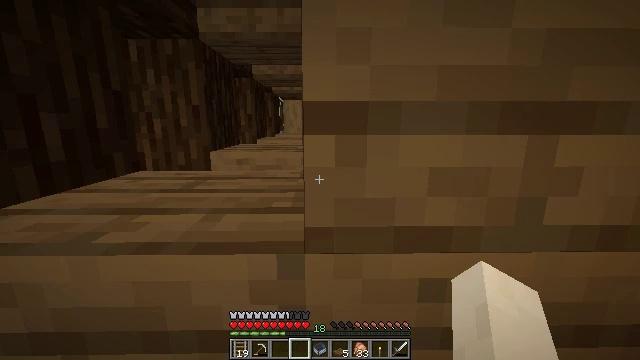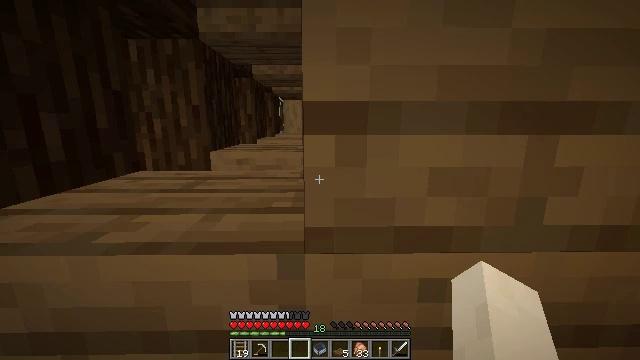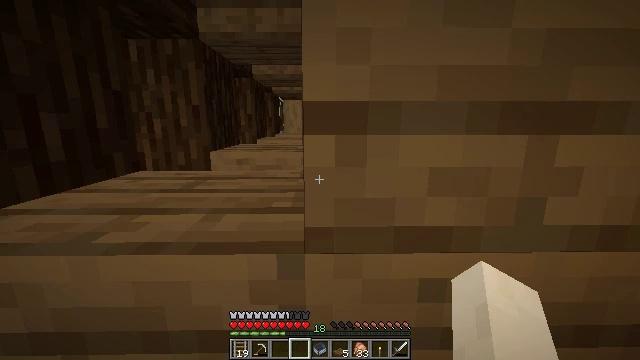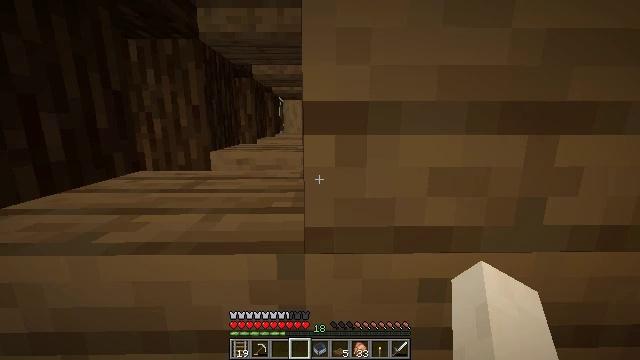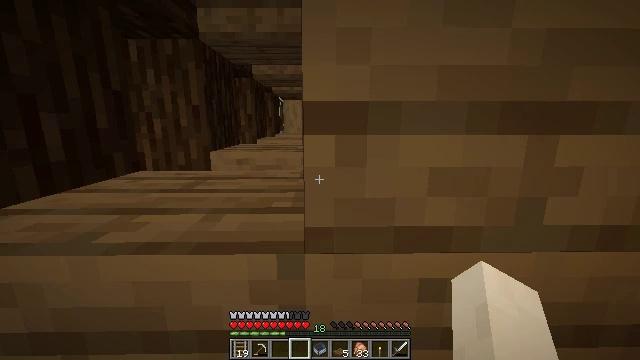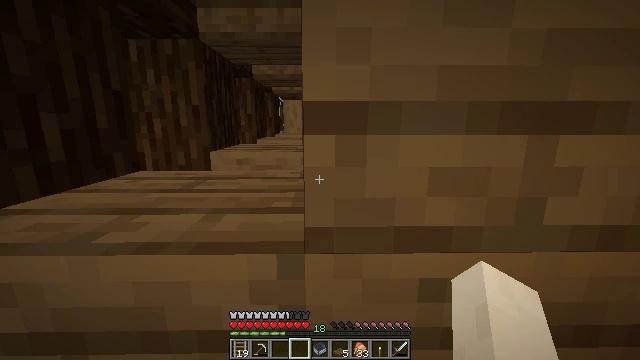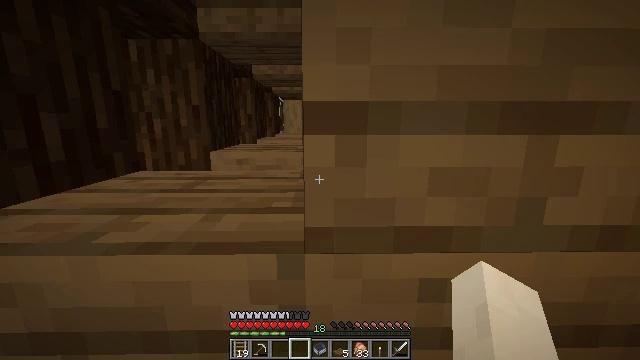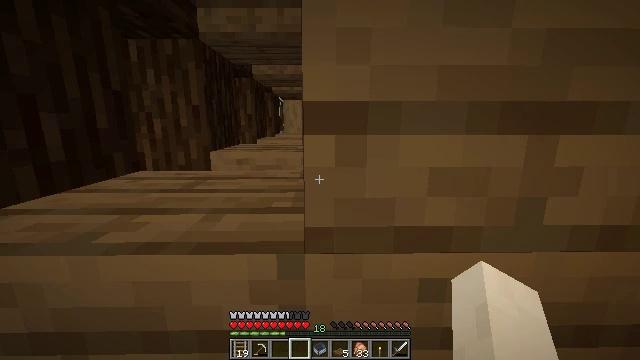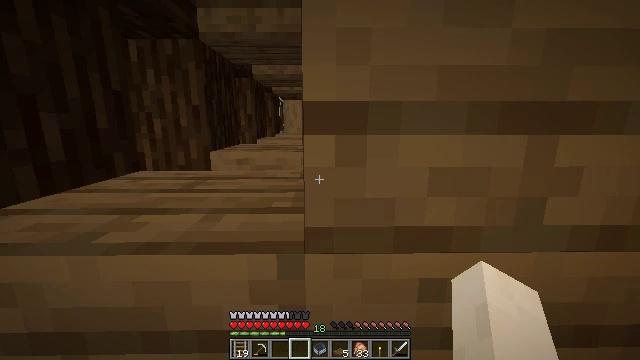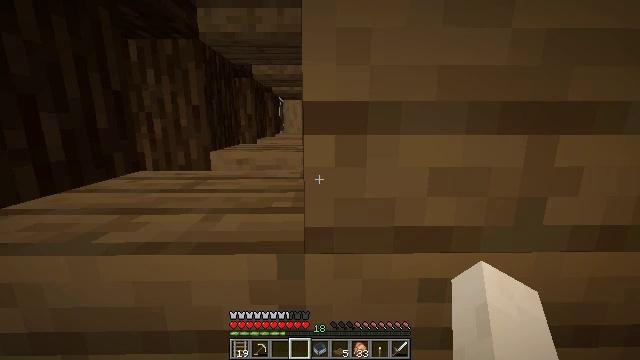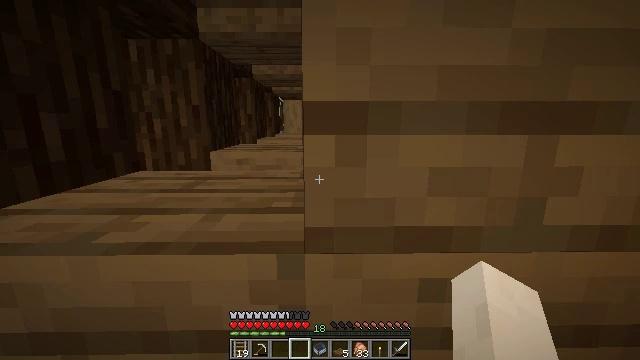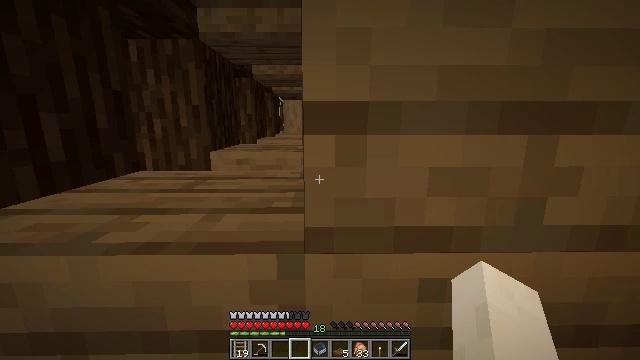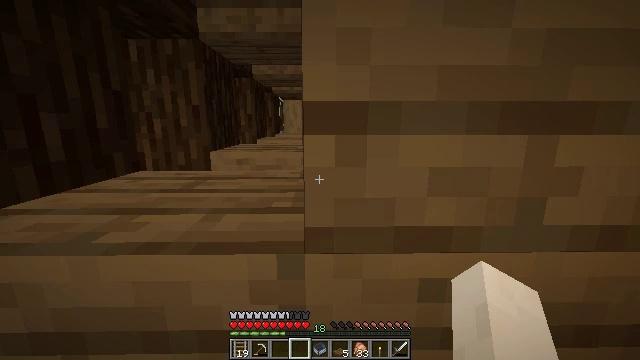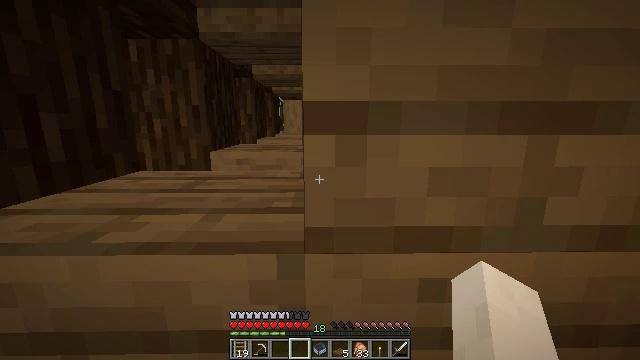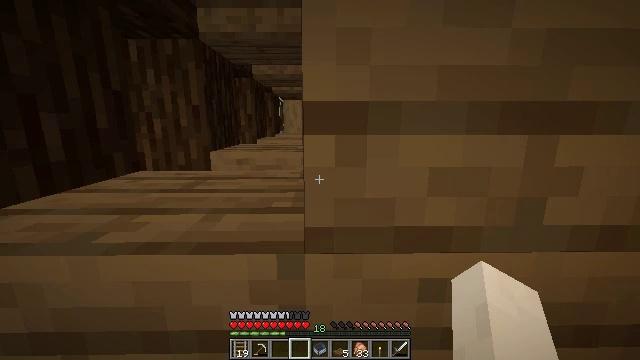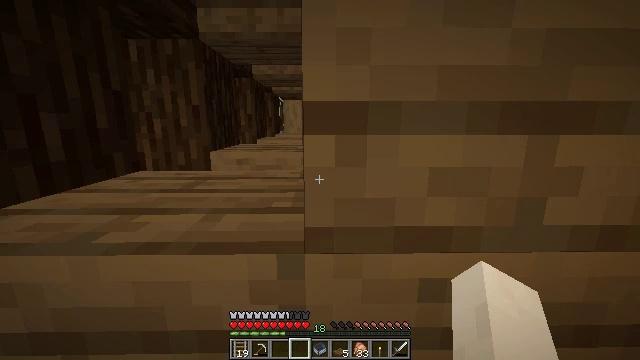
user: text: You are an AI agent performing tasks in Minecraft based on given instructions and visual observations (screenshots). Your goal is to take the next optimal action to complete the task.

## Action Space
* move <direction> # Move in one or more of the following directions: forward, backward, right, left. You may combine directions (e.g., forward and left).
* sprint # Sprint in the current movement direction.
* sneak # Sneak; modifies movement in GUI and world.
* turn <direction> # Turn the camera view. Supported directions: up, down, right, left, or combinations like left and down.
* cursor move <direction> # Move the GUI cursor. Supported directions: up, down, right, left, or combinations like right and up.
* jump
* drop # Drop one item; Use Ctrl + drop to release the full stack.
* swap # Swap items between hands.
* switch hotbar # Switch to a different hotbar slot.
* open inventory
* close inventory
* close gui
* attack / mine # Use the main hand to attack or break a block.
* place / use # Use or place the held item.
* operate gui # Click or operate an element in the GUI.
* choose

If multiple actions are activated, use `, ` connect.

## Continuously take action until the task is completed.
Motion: motion action
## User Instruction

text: Harvest stripped spruce log.
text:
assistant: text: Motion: no_op
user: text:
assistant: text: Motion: no_op
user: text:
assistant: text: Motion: no_op
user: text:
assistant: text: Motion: no_op
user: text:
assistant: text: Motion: no_op
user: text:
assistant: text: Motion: no_op
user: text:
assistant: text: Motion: no_op
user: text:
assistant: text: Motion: no_op
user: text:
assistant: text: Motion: no_op
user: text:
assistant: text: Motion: no_op
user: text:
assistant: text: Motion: no_op
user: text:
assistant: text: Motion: no_op
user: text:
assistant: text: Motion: no_op
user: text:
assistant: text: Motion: no_op
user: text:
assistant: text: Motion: no_op
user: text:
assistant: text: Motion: no_op
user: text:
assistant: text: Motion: no_op
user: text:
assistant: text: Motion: no_op
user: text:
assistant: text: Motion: no_op
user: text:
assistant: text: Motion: no_op
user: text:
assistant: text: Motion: no_op
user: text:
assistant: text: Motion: no_op
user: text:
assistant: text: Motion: no_op
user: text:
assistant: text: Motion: no_op
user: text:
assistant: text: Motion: no_op
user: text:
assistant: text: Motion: no_op
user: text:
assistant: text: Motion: no_op
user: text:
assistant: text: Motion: no_op
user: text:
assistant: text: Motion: no_op
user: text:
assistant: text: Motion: no_op